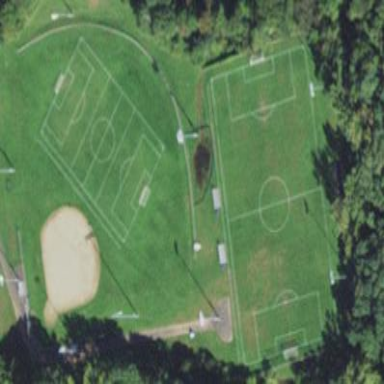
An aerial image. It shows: Soccer pitch for leisure land activities.